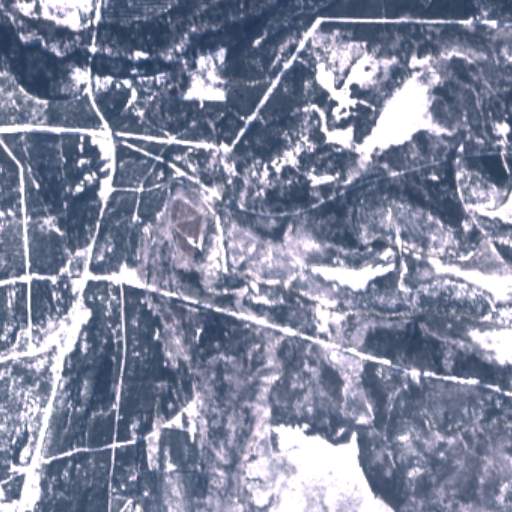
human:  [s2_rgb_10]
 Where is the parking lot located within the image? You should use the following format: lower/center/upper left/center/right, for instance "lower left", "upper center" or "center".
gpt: The parking lot is located in the center left of the image.
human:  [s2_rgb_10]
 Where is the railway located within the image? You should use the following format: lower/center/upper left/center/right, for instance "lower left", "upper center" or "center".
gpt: The railway is located in the lower of the image.
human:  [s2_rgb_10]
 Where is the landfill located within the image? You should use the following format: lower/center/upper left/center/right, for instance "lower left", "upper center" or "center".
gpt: There is no landfill in the image.